Interaction volume radius: 5 \u00c5
Interaction volume height: 10 \u00c5
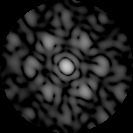
Disorder parameter: 0.4745